Field crop: tomato
Growth stage: 1
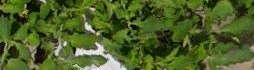
Species: tomato